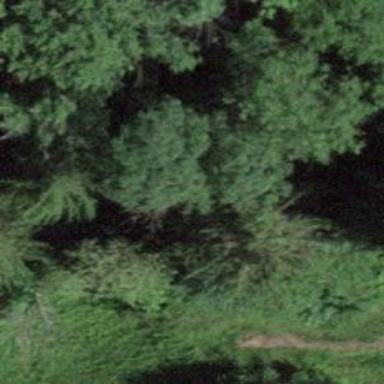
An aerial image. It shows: Path on bridge.